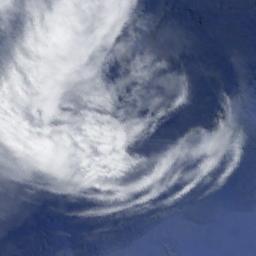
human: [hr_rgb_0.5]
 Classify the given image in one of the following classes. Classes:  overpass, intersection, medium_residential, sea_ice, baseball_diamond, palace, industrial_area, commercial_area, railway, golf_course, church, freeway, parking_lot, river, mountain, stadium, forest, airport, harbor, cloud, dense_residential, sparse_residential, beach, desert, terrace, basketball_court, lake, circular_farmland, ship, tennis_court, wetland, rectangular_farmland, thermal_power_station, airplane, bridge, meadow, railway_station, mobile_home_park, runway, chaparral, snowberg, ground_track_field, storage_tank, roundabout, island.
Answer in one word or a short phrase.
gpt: cloud